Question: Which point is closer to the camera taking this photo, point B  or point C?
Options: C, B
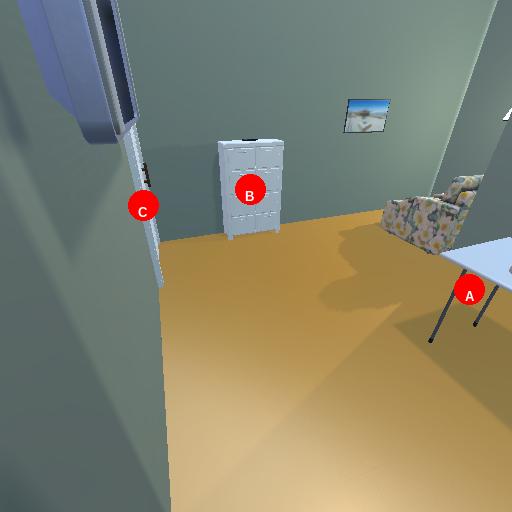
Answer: C